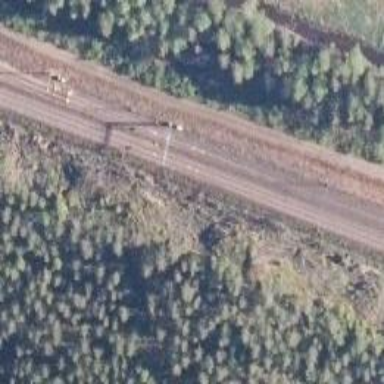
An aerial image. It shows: Railway signal.